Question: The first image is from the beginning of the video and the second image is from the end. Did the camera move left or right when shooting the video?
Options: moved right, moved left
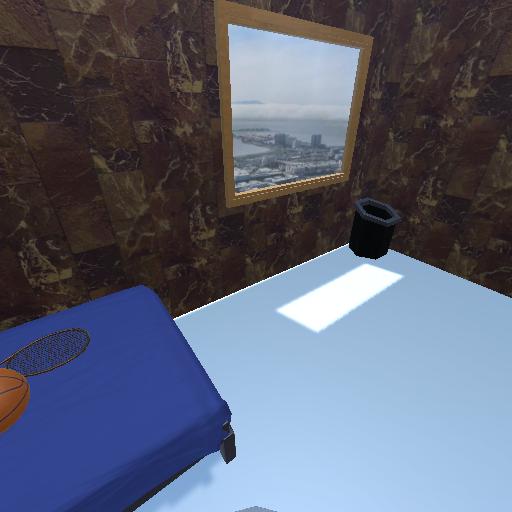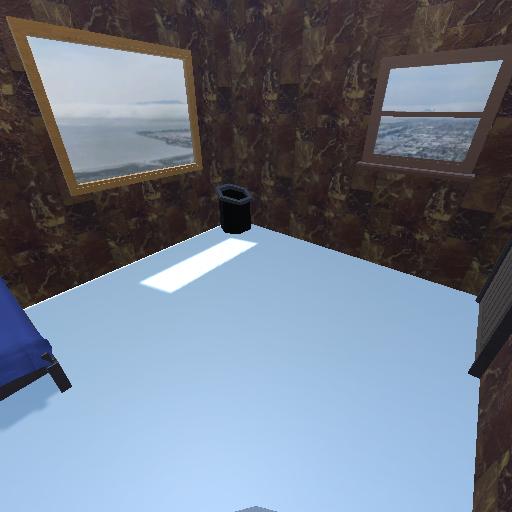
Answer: moved right